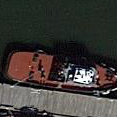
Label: Towing_vessel